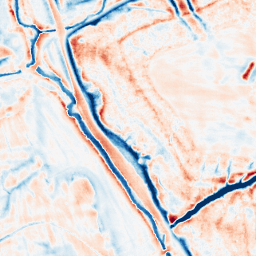
Category: edge_preserving
Decomposition family: bilateral
Decomposition parameters: d: 21
sigma_color: 25
sigma_space: 75
Upsampling method: sinc_blackman
Upsampling parameters: scale: 8
kernel_size: 16
Upsampling scale: 8